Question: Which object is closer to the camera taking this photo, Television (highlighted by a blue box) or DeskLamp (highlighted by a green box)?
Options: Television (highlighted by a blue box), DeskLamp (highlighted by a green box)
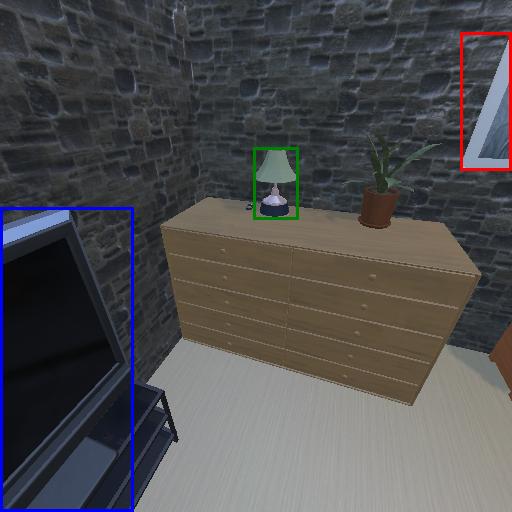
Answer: Television (highlighted by a blue box)